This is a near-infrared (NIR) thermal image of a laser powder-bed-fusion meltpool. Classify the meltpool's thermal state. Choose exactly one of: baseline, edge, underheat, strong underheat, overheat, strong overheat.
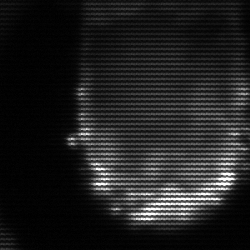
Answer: baseline